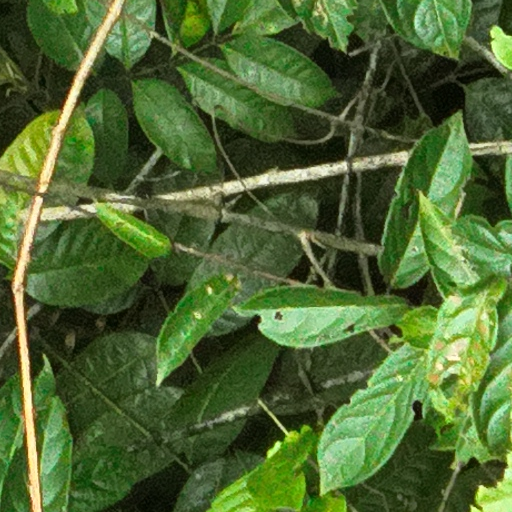
Species: Protium stevensonii
GBIF accepted scientific name: Tetragastris panamensis
Crown area (m\u00b2): 83.431